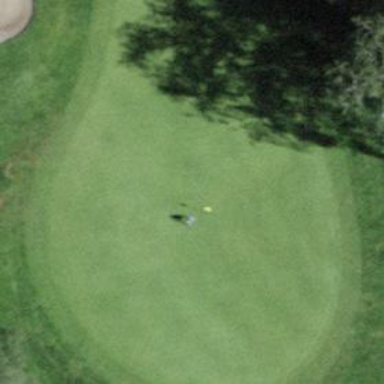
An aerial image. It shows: View of golf hole.